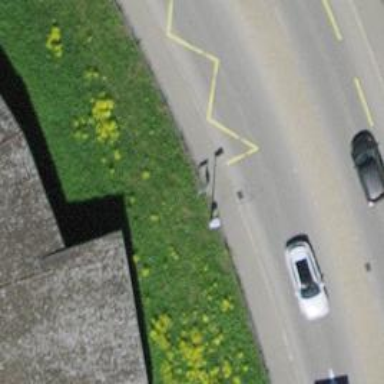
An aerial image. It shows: Bus stop with platform for public transport.